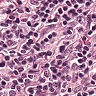
Metastatic tissue present: no